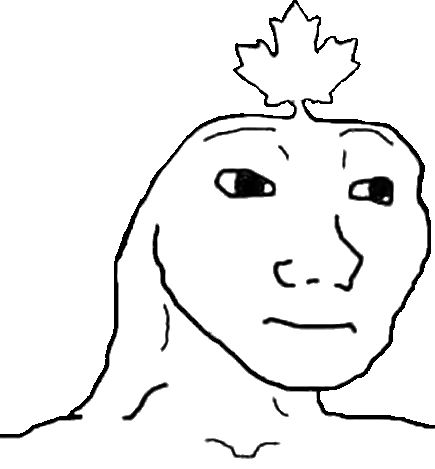
Label: 5_Brainlet